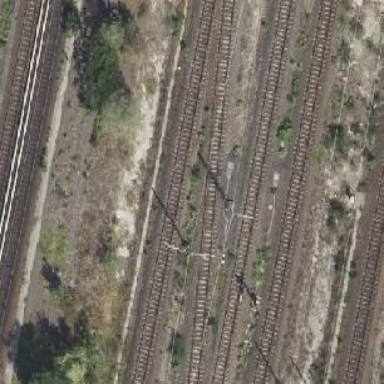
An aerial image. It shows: Catenary mast for power lines.